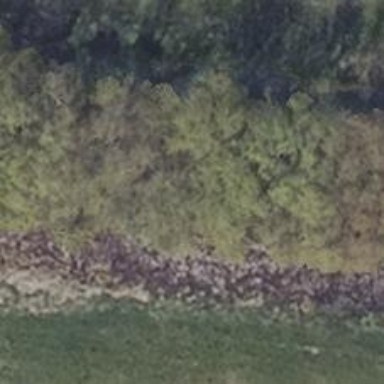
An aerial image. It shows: Row of deciduous broadleaved trees.